Field crop: maize
Growth stage: 2
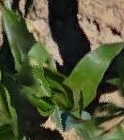
Species: maize